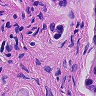
Metastatic tissue present: yes